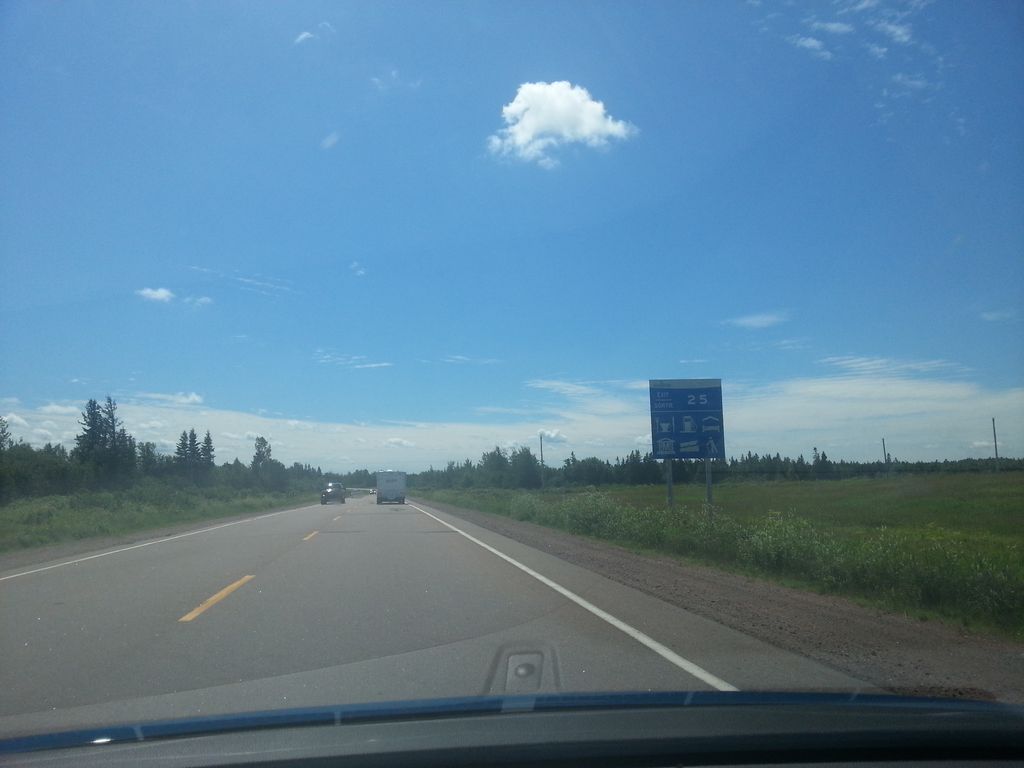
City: charlottetown